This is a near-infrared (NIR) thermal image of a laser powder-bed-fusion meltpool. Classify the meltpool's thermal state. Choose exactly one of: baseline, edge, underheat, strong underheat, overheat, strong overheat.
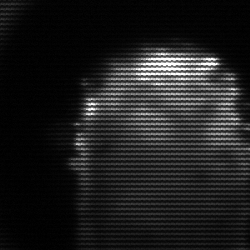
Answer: baseline